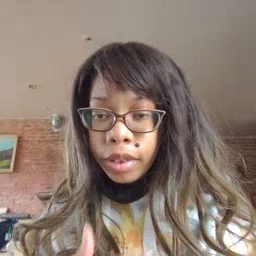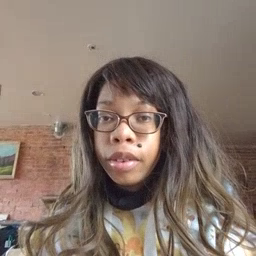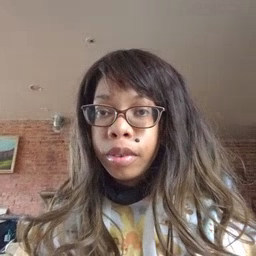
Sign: minemy